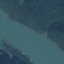
Label: River